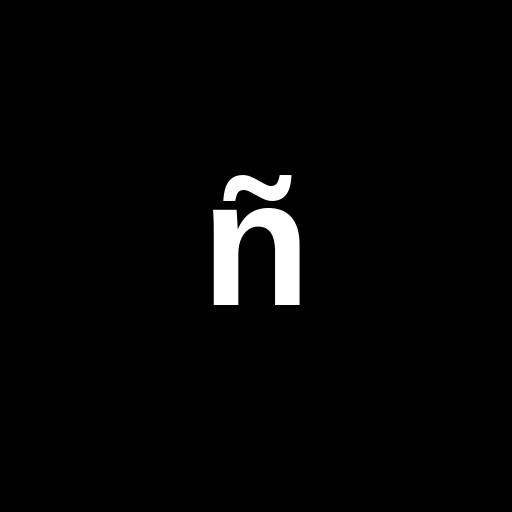
Character: ñ
Unicode: U+00F1 (LATIN SMALL LETTER N WITH TILDE)